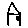
Label: house